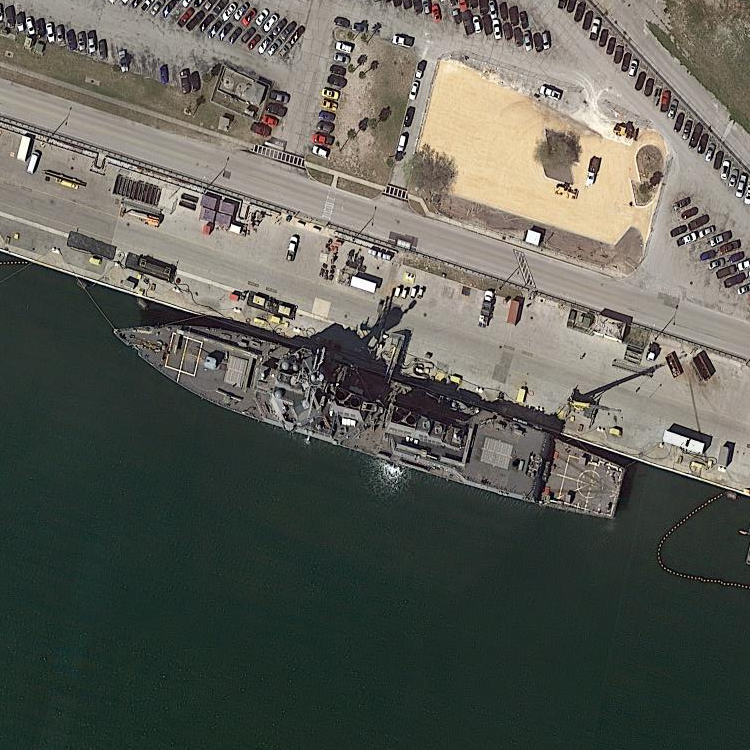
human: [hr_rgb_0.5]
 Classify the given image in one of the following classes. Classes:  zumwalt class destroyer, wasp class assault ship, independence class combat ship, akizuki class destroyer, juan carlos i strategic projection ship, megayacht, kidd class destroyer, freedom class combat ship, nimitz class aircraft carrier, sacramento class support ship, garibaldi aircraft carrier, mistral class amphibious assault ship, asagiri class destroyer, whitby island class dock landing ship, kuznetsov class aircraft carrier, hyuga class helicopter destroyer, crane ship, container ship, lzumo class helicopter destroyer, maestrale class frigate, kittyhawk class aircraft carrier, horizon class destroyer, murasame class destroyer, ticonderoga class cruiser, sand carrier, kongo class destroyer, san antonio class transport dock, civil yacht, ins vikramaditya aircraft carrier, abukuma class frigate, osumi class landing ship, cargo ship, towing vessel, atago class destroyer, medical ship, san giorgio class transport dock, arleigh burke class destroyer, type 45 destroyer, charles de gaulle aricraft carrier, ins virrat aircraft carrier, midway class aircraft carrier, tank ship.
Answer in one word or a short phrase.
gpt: Arleigh Burke class destroyer